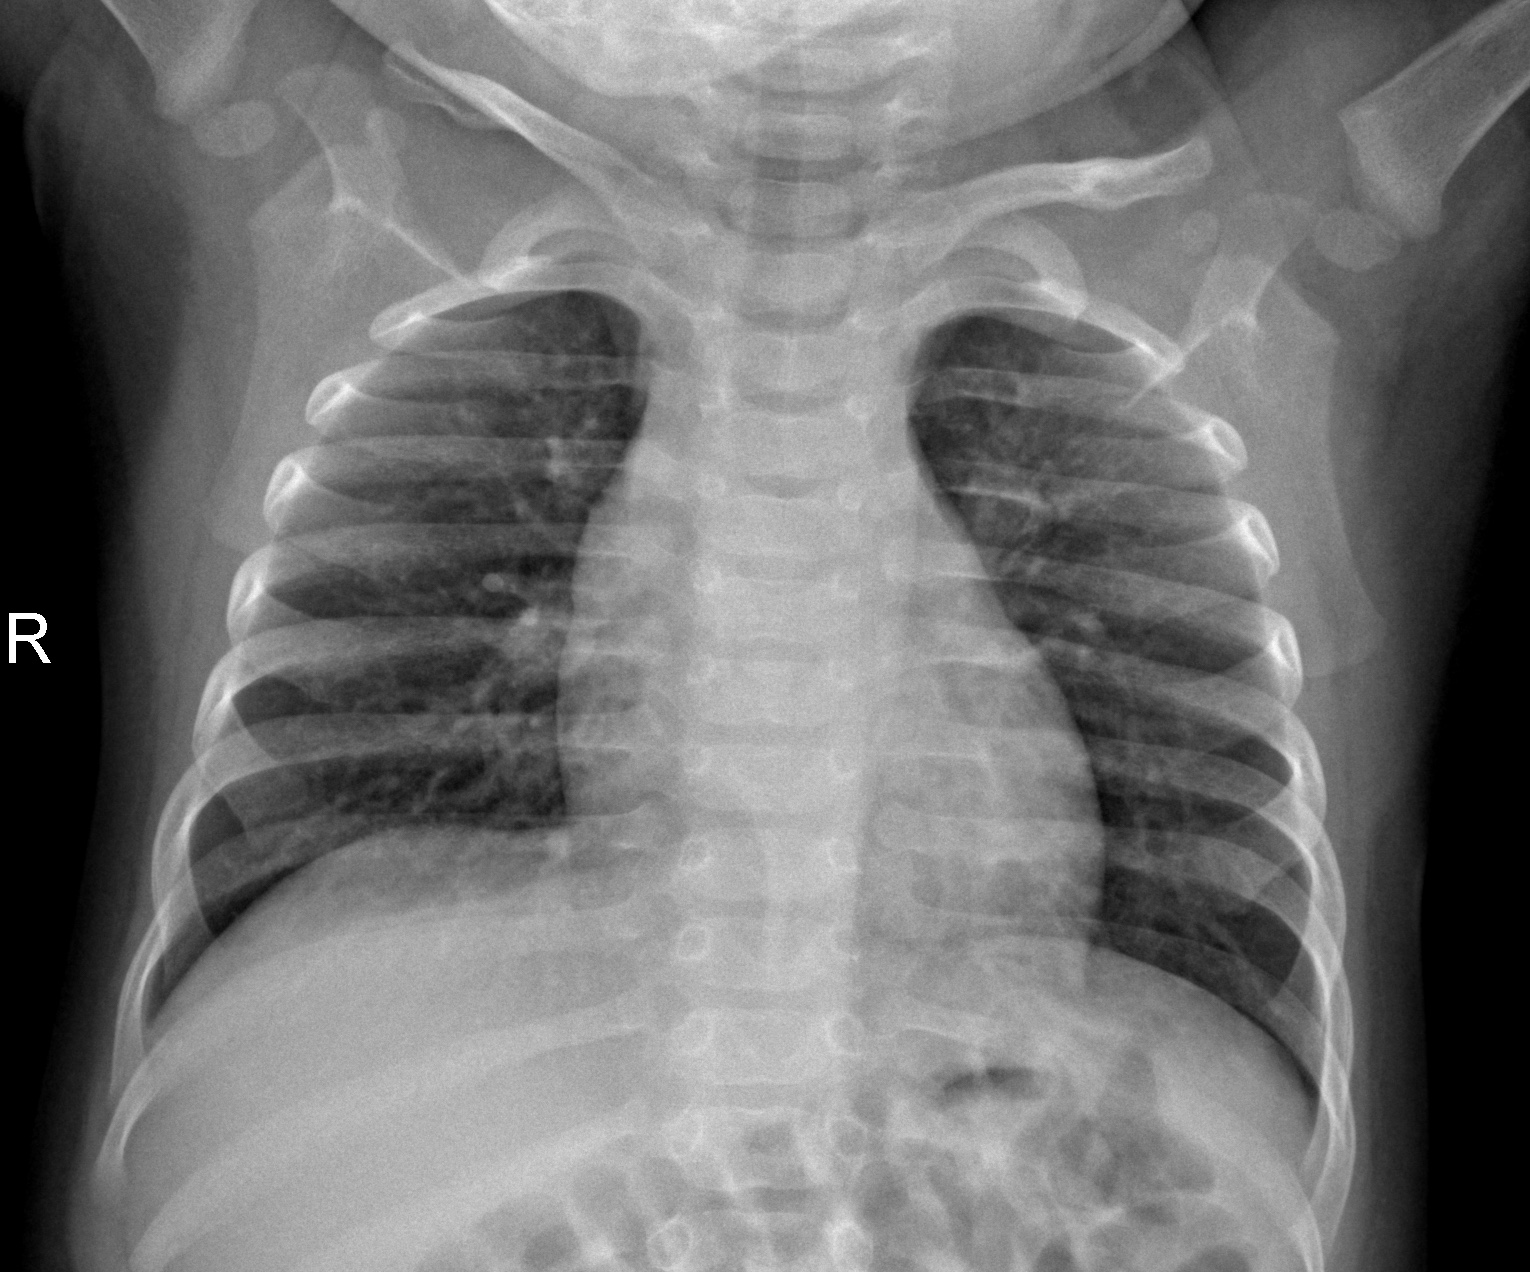
Diagnosis: NORMAL